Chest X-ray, AP view. Patient: 34 years old, sex F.
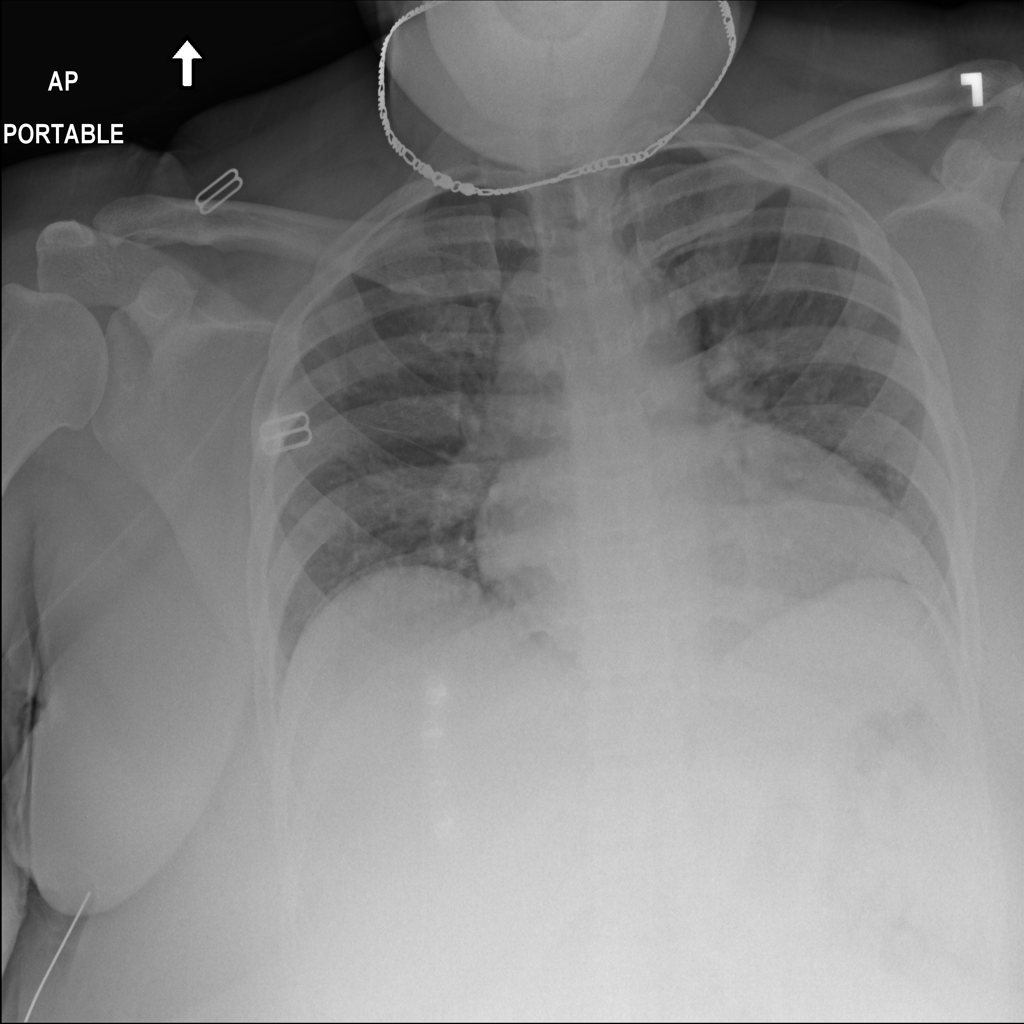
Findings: Infiltration